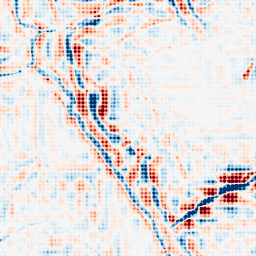
Category: wavelet
Decomposition family: wavelet_reverse_biorthogonal
Decomposition parameters: wavelet: rbio4.4
level: 4
Upsampling method: sinc_blackman
Upsampling parameters: scale: 8
kernel_size: 8
Upsampling scale: 8